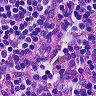
Metastatic tissue present: no